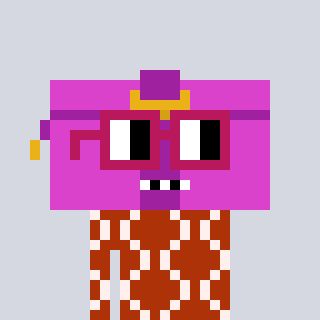
a pixel art character with square dark red glasses, a clutch-shaped head and a hotbrown-colored body on a cool background